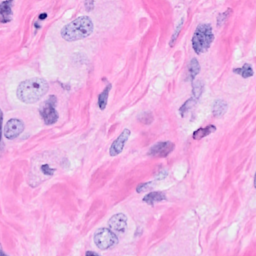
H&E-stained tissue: Breast